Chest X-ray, AP view. Patient: 50 years old, sex M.
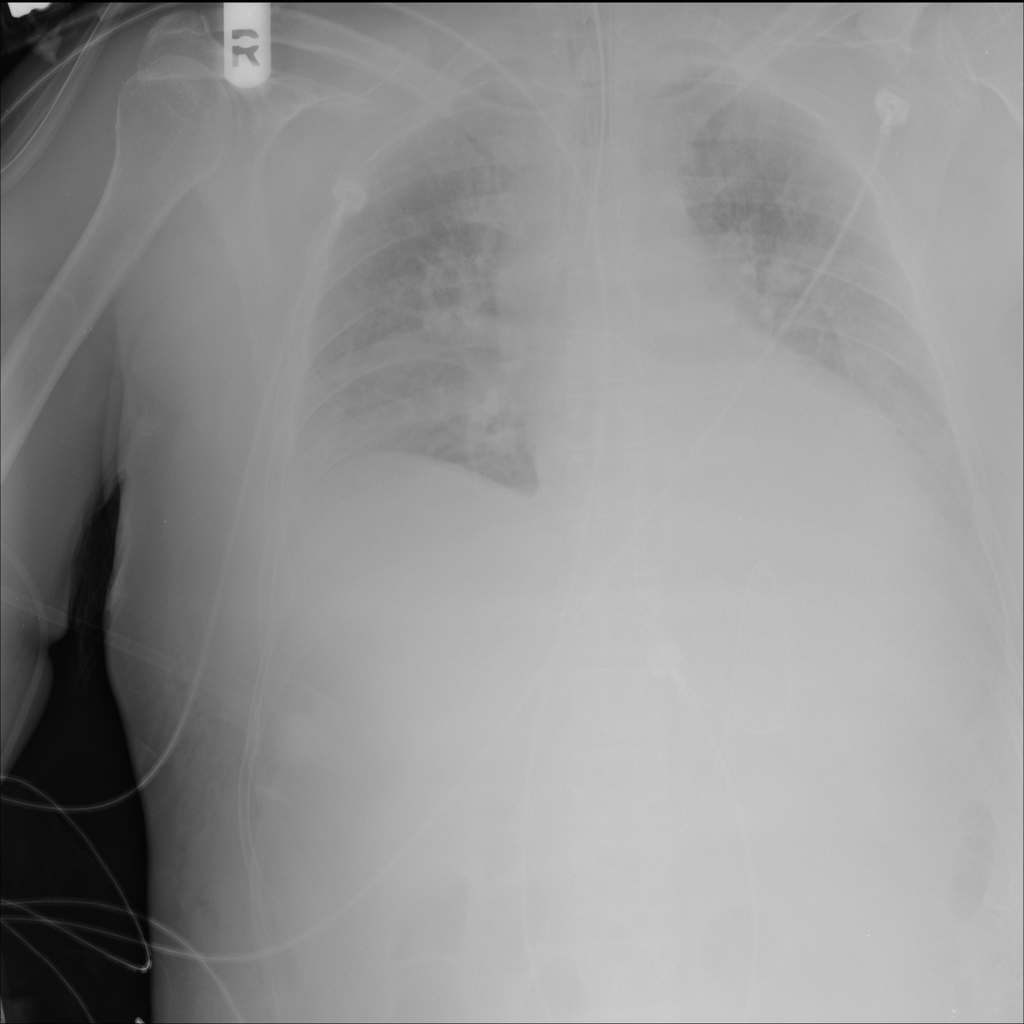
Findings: Infiltration